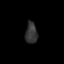
Tissue: skin
Cell type: T cells
Senescence score: 0.2065
Nuclear area (px): 253
Mean DAPI intensity: 51.134